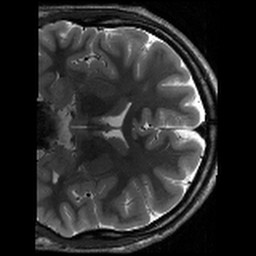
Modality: T2w
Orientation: coronal
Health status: healthy
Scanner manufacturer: siemens
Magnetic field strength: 3 T
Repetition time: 8.02 s
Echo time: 0.08 s